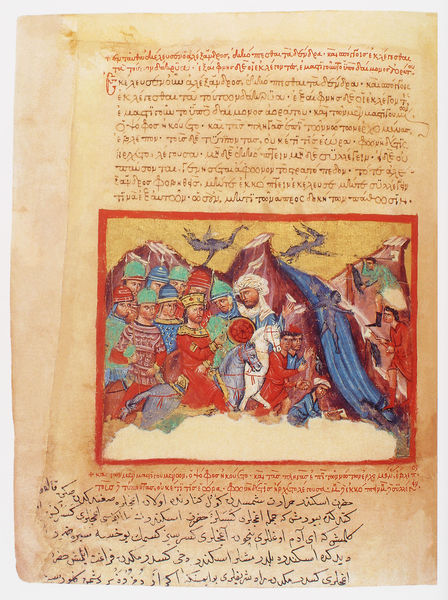
Titel: Der griechische Alexanderroman
Institution: Venedig, Hellenic Institute Codex Gr. 5
Schlagwörter: berg, wasser, menschen, rot, pferd, pferde, schrift, farbe, fluß, könig, soldaten, buch, druck, illustration, schimmel, buchseite, arabisch, krieger, kreuzzug, zelt, historisch, alexander, alexanderroman